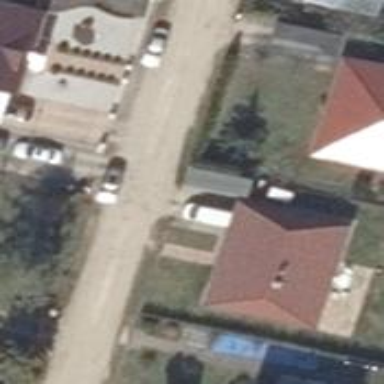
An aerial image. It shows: Driveway.